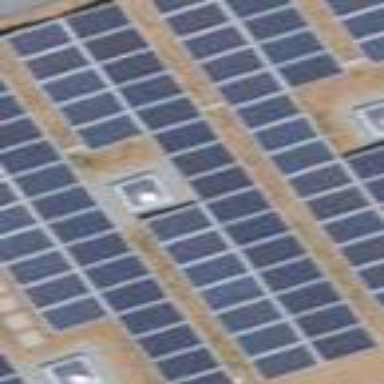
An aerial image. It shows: Solar power generator using photovoltaic panels.